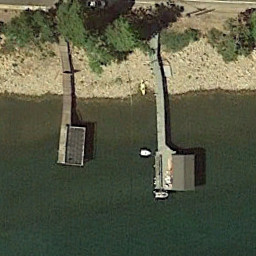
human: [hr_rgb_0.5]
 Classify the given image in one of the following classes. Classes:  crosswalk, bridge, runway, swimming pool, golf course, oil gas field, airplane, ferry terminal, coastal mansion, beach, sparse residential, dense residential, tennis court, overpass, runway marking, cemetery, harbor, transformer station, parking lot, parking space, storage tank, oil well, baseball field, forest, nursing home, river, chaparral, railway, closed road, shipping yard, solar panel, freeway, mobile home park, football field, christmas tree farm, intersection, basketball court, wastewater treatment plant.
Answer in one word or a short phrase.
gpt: ferry terminal